Field crop: maize
Growth stage: 1
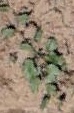
Species: convolvulus